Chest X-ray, AP view. Patient: 45 years old, sex M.
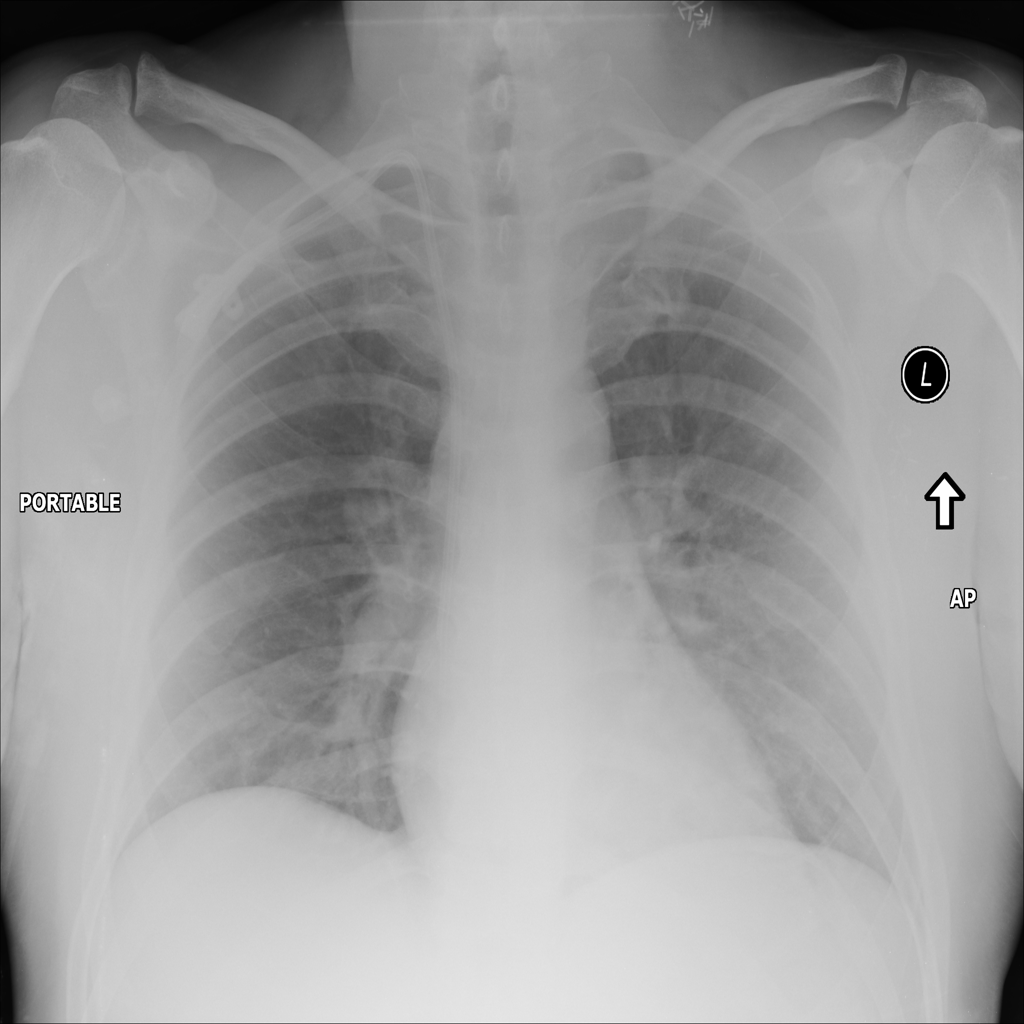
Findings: No Finding